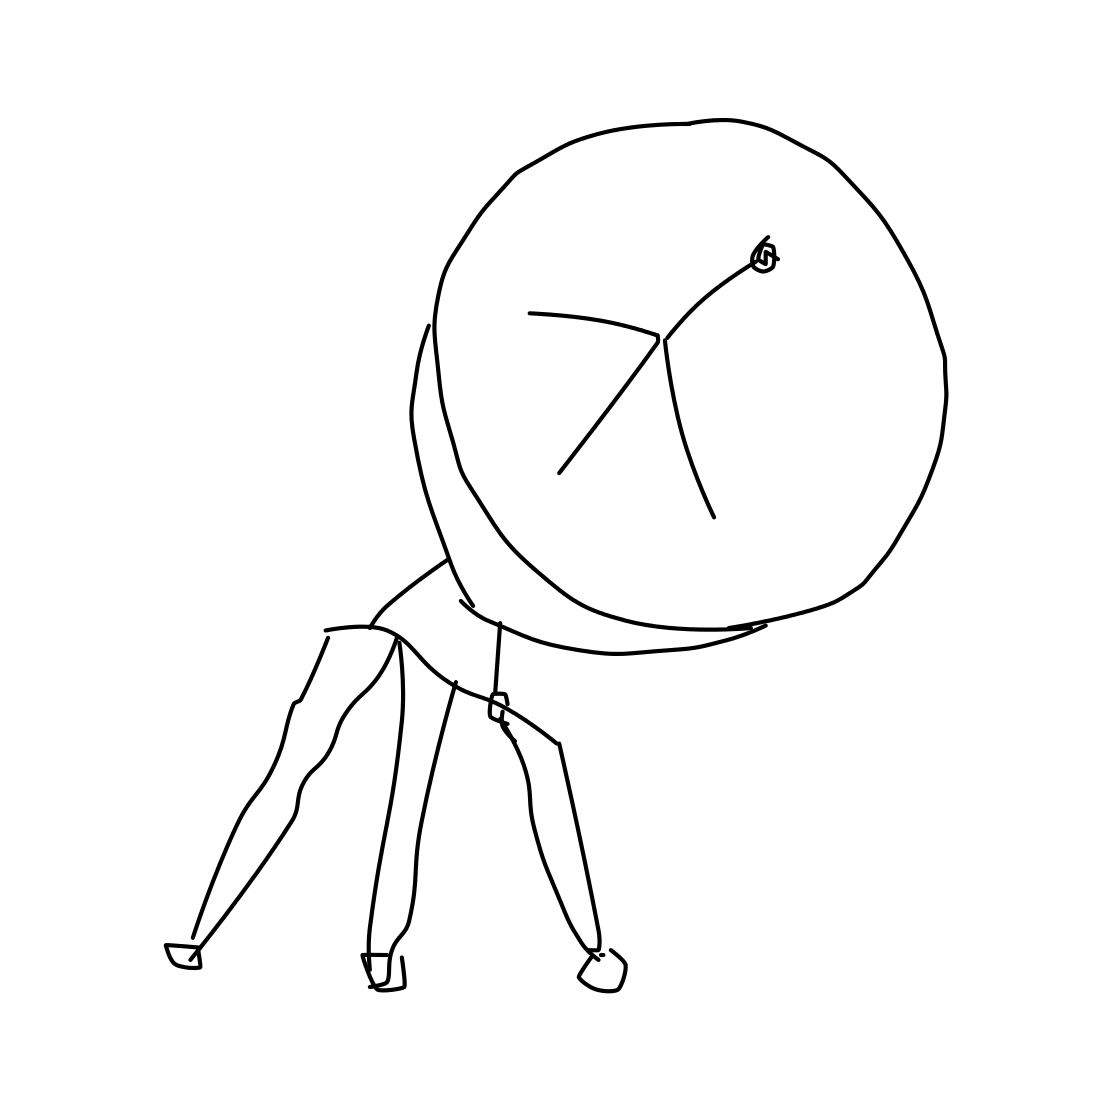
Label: satellite dish